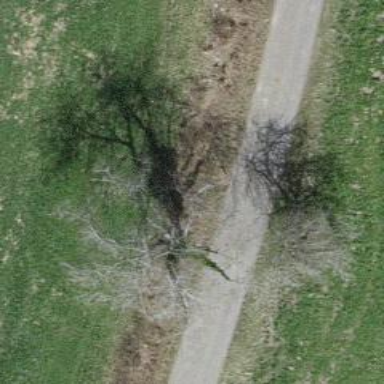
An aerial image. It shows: Single tag "natural: tree."